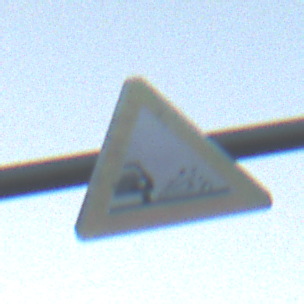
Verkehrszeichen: SplittSchotter
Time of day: SunriseSunset
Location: Outdoor (Nature)
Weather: Clear
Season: Winter
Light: Natural